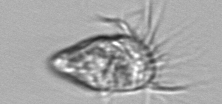
Label: Strombidium_morphotype1